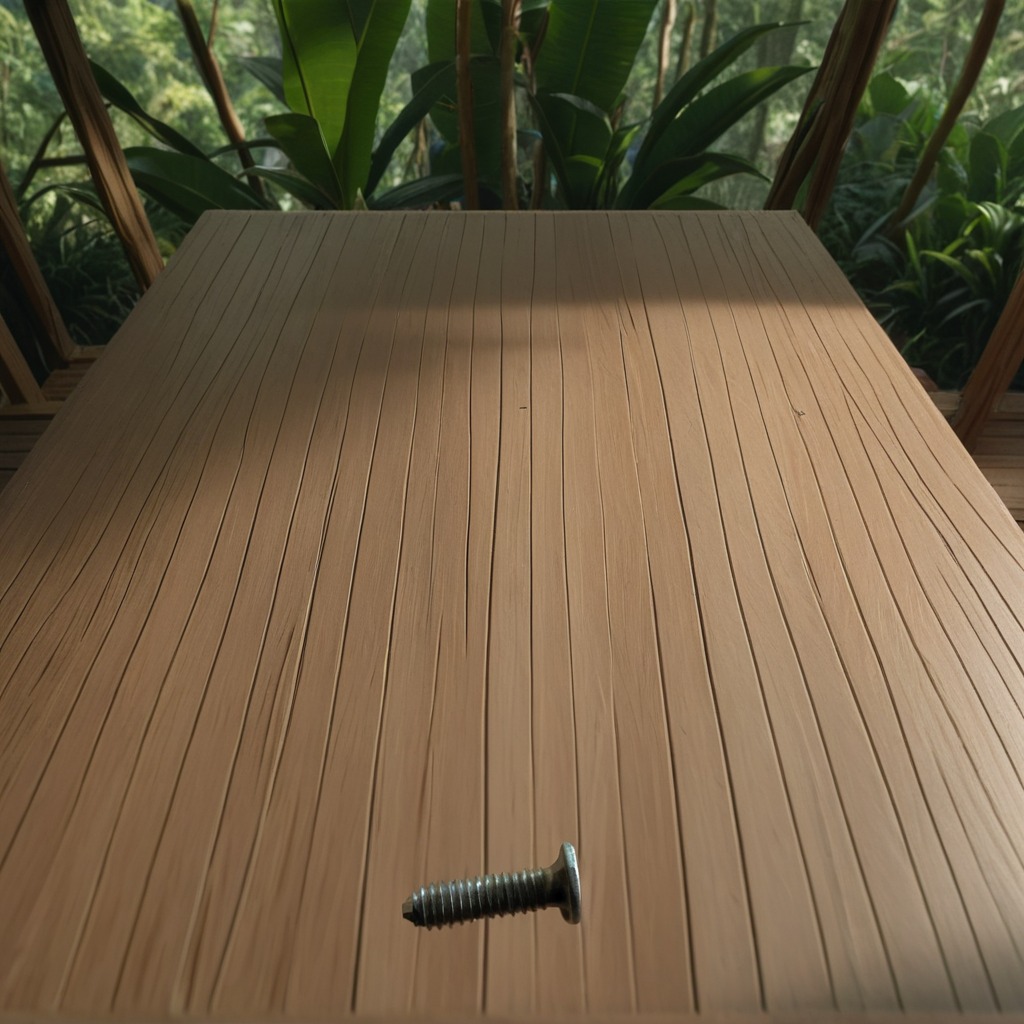
A metal screw is lying on a wooden table in a jungle field workshop tent.